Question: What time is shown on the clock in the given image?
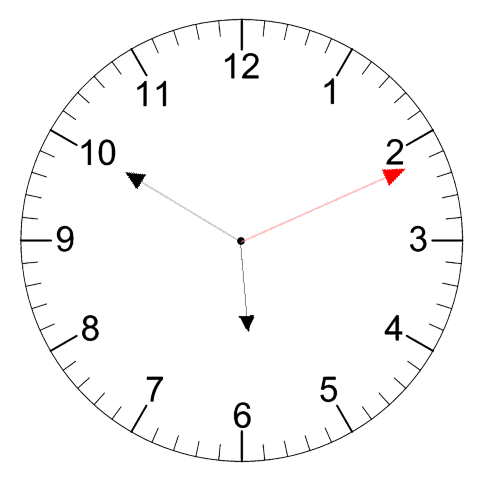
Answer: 05:50:11